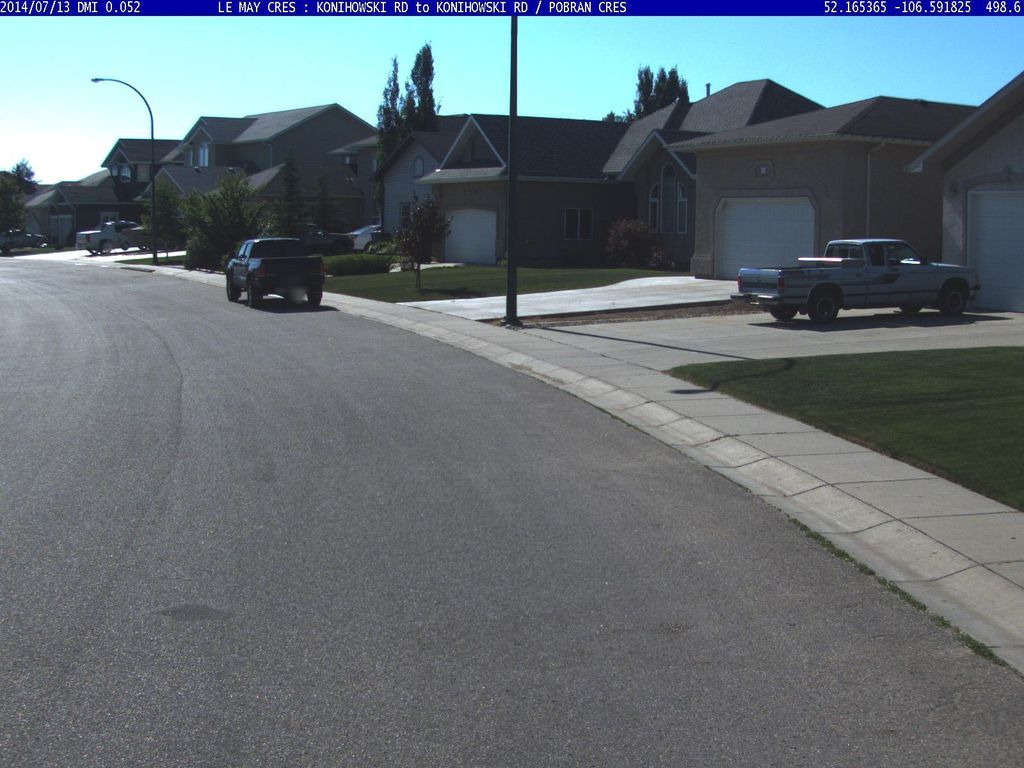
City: saskatoon